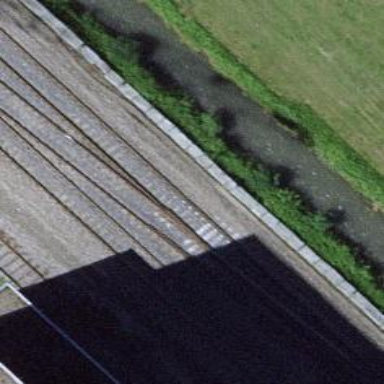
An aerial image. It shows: Single-track railway with electrified contact lines.